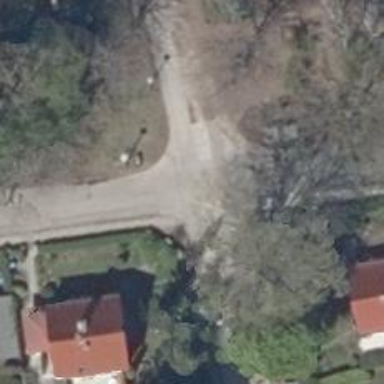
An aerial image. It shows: Residential road surfaced with concrete plates.